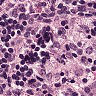
Metastatic tissue present: no